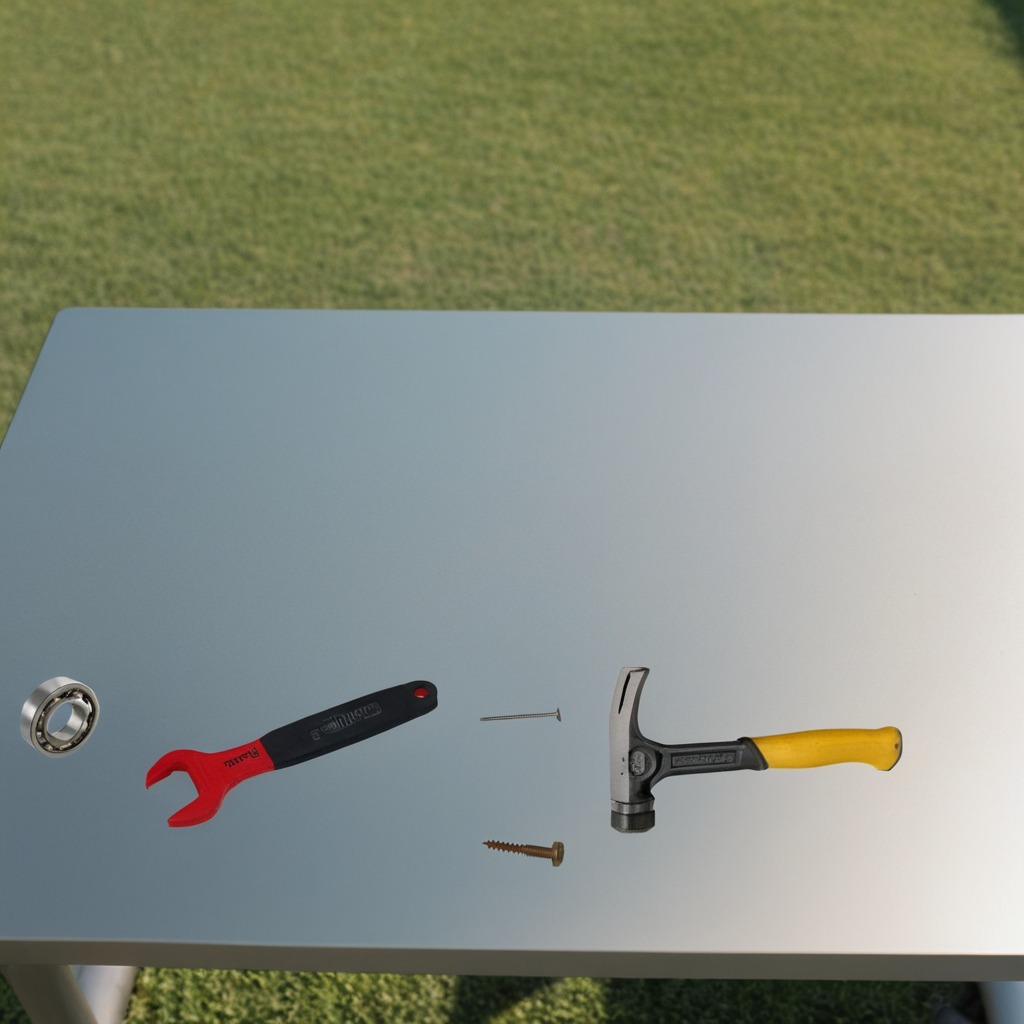
A ball bearing, a machine screw, a hammer, an iron nail, and a wrench are lying on the textured surface of a clean utility table.